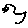
Label: bird